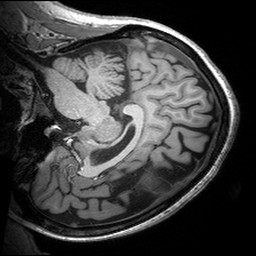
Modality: T1w
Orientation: sagittal
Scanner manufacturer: siemens
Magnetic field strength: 3 T
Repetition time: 2.53 s
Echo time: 0.00299 s